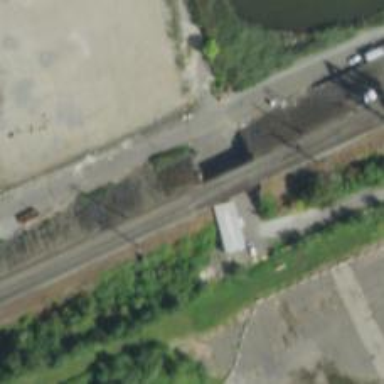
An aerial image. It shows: Bridge over railway with electrified contact lines.